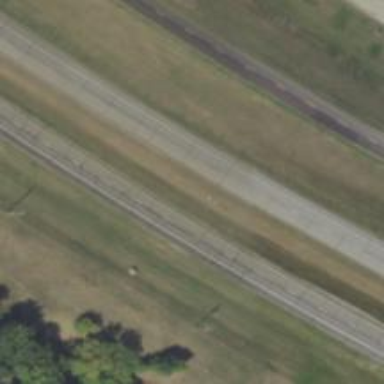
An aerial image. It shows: Asphalt road classified as trunk highway.